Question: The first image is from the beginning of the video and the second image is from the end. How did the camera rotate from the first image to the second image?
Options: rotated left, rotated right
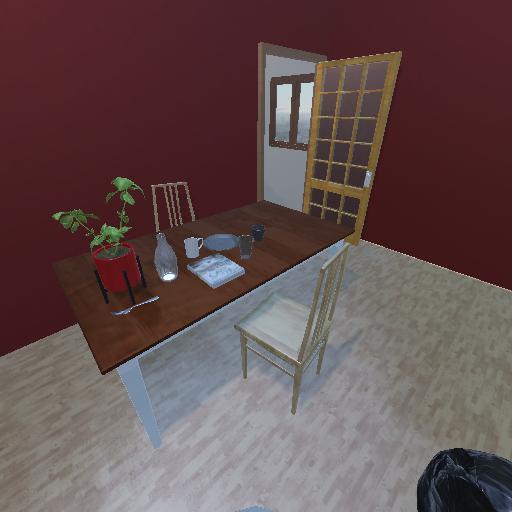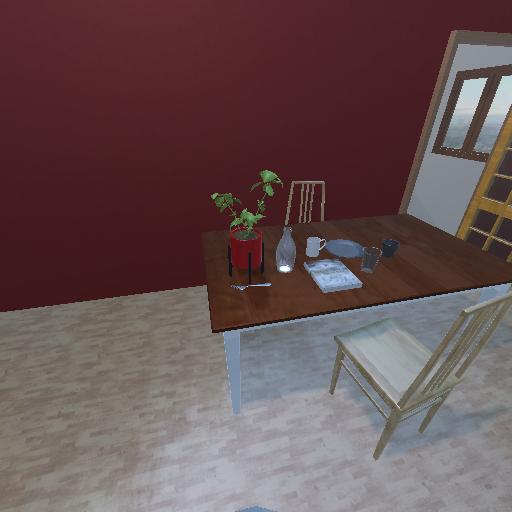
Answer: rotated left